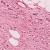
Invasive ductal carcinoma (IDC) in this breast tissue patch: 1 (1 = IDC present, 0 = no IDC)